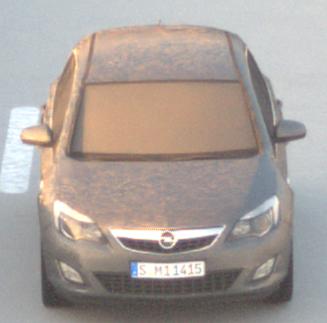
Make: Opel
Model: Astra 1.4 ecoFlex
Detailed model: Astra (J)
Model produced from: 2009/12
Model produced until: 2010/12
Doors: 5
Color: gray
Road condition: dry road
Daytime: sunrise or sunset
Contrast: medium contrast